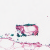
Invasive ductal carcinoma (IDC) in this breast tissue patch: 0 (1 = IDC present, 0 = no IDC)